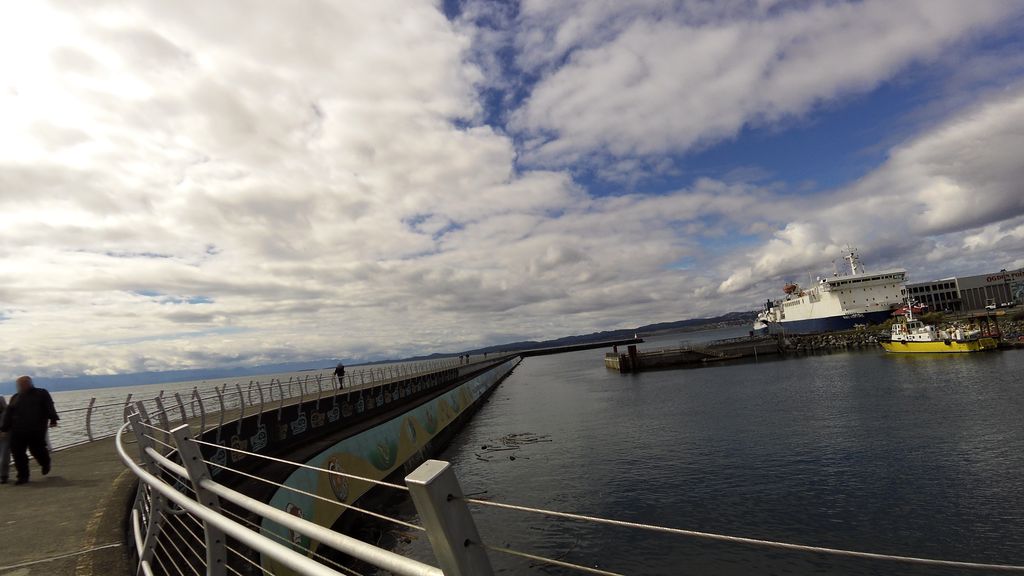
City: victoria